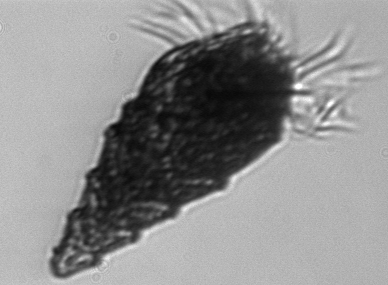
Label: Laboea_strobila